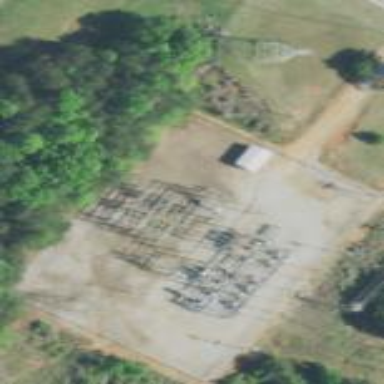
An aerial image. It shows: There is distribution substation enclosed by fence.